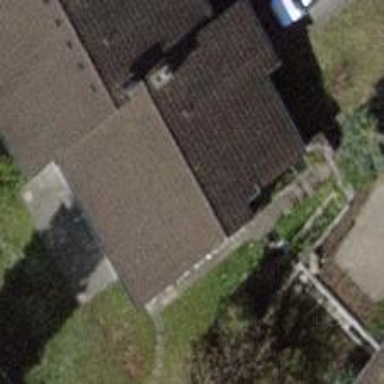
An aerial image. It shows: Terrace building.